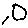
Label: sun